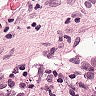
Metastatic tissue present: yes